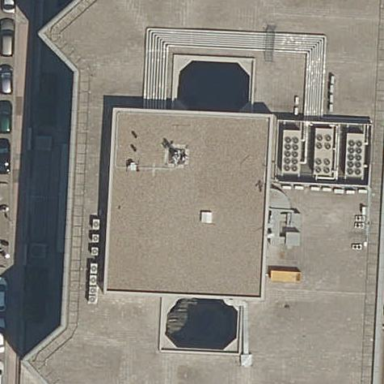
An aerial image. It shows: Office building.